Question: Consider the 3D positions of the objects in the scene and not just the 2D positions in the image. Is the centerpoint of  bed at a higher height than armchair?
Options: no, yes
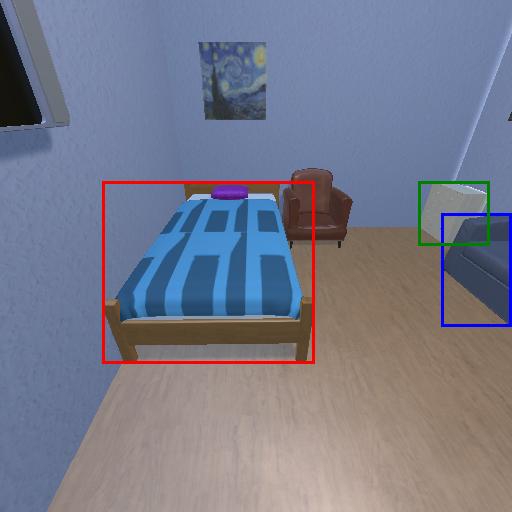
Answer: no